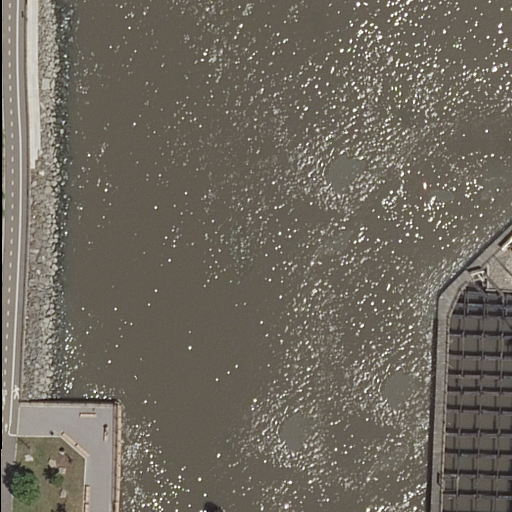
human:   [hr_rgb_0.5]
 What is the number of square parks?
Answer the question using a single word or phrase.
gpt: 0

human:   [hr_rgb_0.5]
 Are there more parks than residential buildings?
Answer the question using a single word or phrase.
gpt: yes

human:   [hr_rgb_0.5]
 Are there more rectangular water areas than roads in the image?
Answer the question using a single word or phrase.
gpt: no

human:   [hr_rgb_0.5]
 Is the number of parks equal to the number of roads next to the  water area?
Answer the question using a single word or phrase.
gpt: yes

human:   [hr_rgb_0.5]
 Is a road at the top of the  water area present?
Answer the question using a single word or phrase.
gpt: no

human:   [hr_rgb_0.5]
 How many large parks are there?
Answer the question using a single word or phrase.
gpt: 1

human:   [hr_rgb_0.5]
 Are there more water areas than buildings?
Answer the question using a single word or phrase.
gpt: yes

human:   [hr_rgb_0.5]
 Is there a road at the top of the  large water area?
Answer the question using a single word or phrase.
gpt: no

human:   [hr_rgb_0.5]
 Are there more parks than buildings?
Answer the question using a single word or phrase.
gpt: yes

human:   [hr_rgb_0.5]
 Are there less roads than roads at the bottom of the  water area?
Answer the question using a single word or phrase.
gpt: no

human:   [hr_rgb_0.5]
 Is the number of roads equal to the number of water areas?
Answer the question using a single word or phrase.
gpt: yes

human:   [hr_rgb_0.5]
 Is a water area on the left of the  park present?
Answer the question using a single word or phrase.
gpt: no

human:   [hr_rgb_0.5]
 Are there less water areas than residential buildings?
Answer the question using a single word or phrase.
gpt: no

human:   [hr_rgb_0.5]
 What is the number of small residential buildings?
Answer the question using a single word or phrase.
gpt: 0

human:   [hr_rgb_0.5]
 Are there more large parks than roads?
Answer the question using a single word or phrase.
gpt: no

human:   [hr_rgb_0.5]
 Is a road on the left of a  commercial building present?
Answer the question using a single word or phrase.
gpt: no

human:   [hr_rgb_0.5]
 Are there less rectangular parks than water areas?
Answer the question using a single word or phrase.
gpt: no

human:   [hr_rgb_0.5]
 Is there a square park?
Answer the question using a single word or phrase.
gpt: no

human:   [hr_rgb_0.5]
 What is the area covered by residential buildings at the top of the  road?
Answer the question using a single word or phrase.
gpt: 0m2

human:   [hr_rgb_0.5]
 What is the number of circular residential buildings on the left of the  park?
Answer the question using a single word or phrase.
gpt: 0

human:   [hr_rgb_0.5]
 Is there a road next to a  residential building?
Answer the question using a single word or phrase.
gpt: no

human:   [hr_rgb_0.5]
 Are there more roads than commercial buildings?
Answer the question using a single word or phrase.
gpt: yes

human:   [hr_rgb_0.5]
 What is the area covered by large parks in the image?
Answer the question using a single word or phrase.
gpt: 1131m2

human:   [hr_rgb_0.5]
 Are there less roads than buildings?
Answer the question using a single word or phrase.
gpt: no

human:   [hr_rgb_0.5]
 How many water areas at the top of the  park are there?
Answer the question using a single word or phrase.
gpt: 0

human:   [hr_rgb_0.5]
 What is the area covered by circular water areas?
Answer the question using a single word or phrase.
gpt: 0m2

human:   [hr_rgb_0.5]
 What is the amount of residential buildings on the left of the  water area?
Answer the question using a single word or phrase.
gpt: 0

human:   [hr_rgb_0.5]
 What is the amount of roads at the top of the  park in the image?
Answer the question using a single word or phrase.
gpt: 0

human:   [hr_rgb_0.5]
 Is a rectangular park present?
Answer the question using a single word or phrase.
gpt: yes

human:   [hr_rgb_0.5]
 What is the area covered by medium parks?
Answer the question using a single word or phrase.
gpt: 0m2

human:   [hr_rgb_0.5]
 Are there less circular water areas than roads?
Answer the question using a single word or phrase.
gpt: yes

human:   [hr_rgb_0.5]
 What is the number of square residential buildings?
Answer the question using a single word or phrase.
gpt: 0

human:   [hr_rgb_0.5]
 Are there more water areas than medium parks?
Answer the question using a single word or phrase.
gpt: yes

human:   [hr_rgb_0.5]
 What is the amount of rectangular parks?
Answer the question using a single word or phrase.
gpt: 1

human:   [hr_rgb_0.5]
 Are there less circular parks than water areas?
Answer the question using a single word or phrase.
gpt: yes

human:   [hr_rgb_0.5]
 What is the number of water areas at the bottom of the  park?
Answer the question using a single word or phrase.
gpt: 1